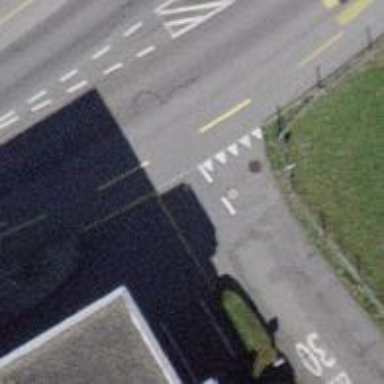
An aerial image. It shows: Road with "give way" sign.